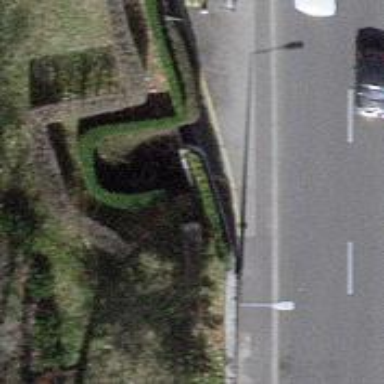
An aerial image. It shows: Hedge barrier.